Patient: sex M, age 32
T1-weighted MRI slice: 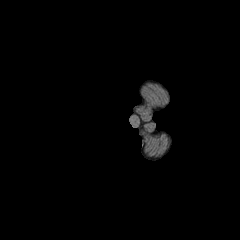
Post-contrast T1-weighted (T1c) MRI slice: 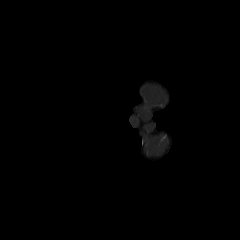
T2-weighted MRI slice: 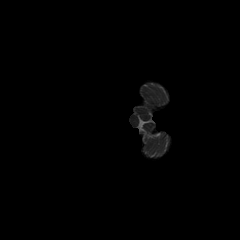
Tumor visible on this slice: no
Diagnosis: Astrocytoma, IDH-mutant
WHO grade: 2